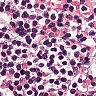
Metastatic tissue present: no